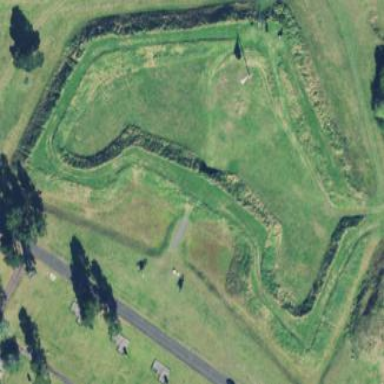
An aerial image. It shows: Historical fort.